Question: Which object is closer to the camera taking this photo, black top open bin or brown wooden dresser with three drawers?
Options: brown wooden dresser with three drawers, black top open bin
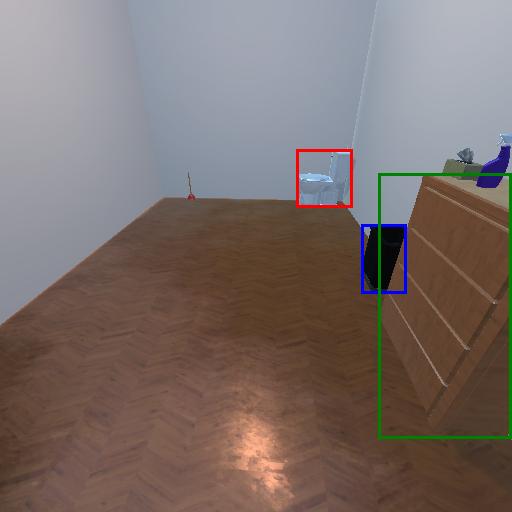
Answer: brown wooden dresser with three drawers